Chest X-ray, PA view. Patient: 75 years old, sex M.
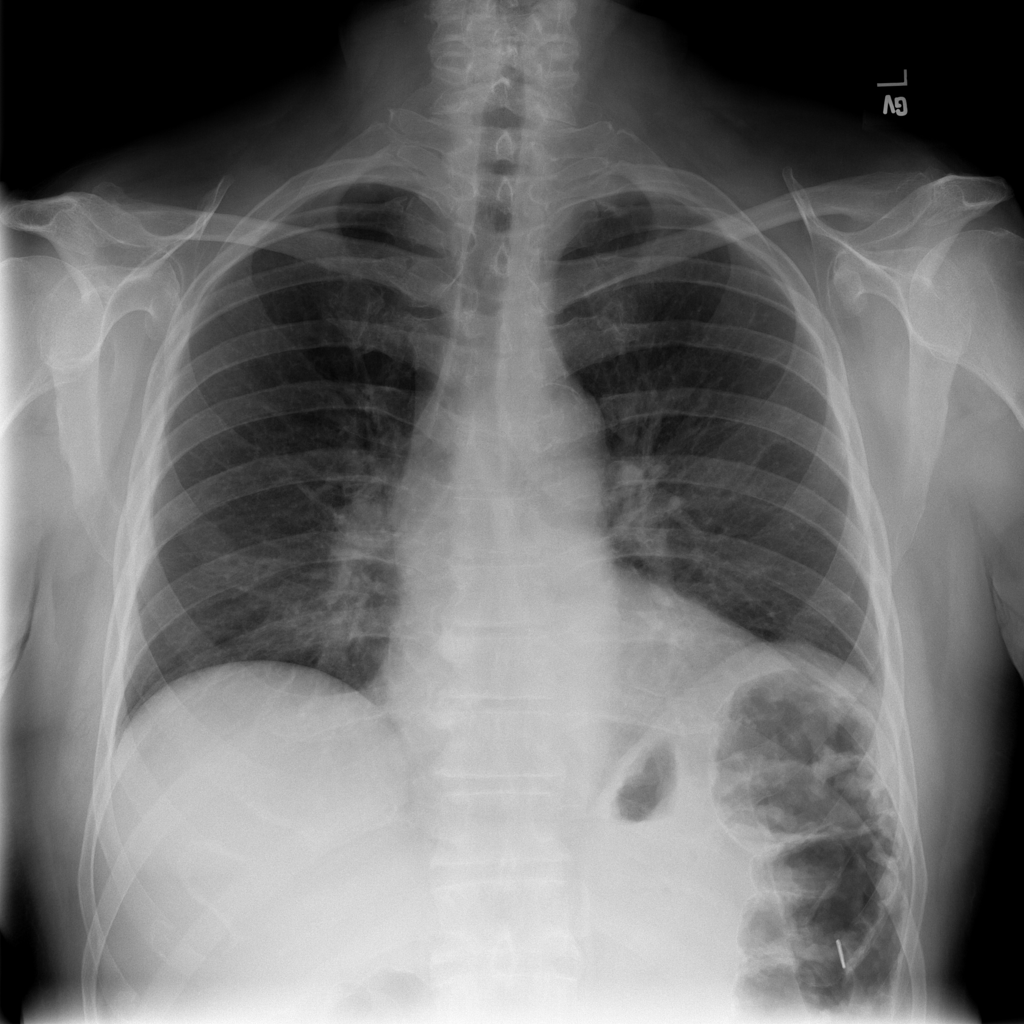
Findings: No Finding